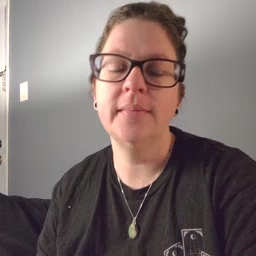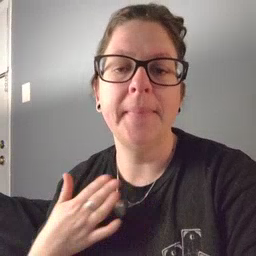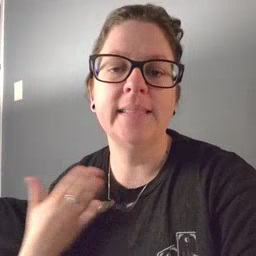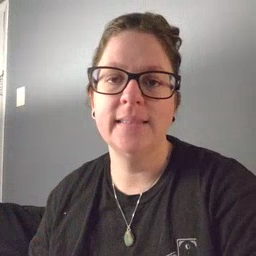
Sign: happy